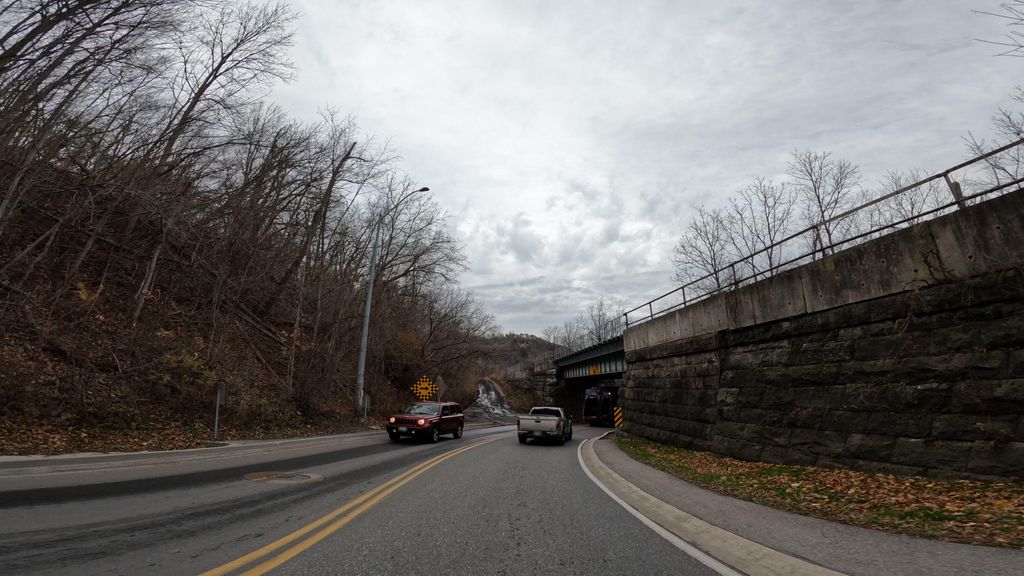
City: hamilton